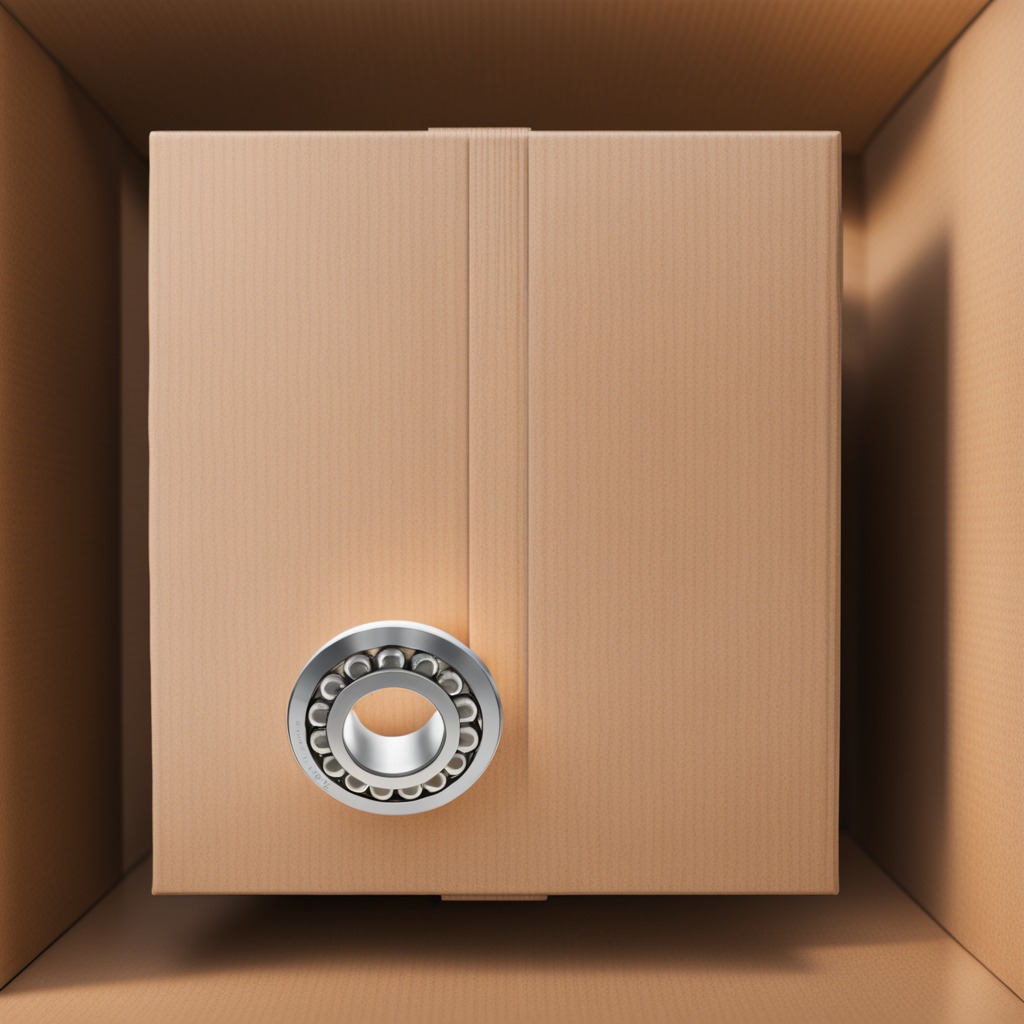
A metal ball bearing lying on a clean dry cardboard box surface in an outdoor workshop during daytime bright natural light soft shadows slightly creased but